Question: I am making a simple program for a box to move in an open area. now that's done I would like to make a box around the screen (Not like an Ncurses window but just to make a display). I just have don't know how to do it. I searched google and also SO for the fix to this problem but I can't find it. does anybody know how to make a box like that around the screen.

The collision is already there, I just need to make a box around it. I was thinking about using characters like a normal box in Ncurses but that might not be possible, Is it possible to make a box in a box?
Here I have an example of a box I made using Ncurses (My formatting sucks though, the points aren't there in the real box)
'''
+--------+
|........|
+--------+
'''
This code is the code for the movement and also calculates the collision with the outside of the field (So where the box should be):
'''
while((ch = getch()) != KEY_F(1))
{ switch(ch)
{ case KEY_LEFT:
if(win.startx>1){
create_box(&win, FALSE);
--win.startx;
create_box(&win, TRUE);
}
break;
case KEY_RIGHT:
if(win.startx<122){
create_box(&win, FALSE);
++win.startx;
create_box(&win, TRUE);
}
break;
case KEY_UP:
if(win.starty>1){
create_box(&win, FALSE);
--win.starty;
create_box(&win, TRUE);
}
break;
case KEY_DOWN:
if(win.starty<44){
create_box(&win, FALSE);
++win.starty;
create_box(&win, TRUE);
}
break;
}
}
endwin();
return 0;
'''
As you can see the big box is on the first x and y line (So the first column in the terminal and the first line in the terminal) and also on line number 44 and column number 122 (the one most at the bottom and most right line and column in the terminal). The collision already exists, If you want the full code you can click this <URL>
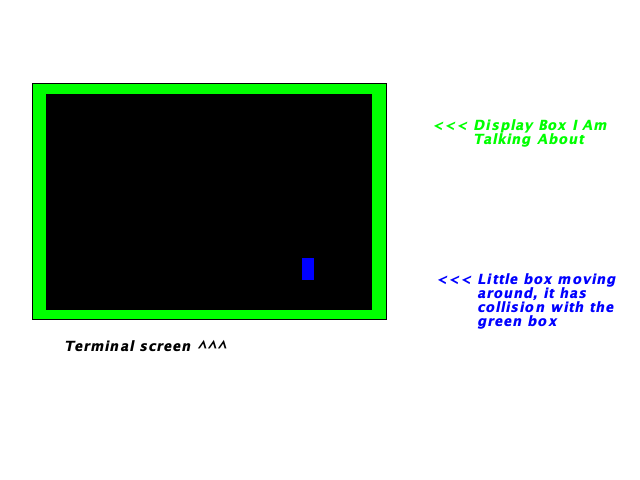
Answer: Have a look at the code, it's right there. The function is even called 'create_box'.
Hint: the call 'mvaddch' takes 3 arguments: the y position, the x position and the character you want to put on that position. 'p_win->border.XX' are constants that each define a border character, like 'tl' for top-left.